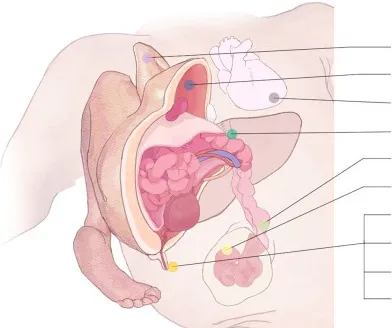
Disease characteristics of EHCTs reported in the literature: according to previous literature. Diseases EHCTs are characterized by the incidence of malformations, among which a more important part can be seen that a part of parasitic fetal intestine travels through the abdominal wall of the main body, which needs to be avoided during surgery.
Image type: radiology (ct)